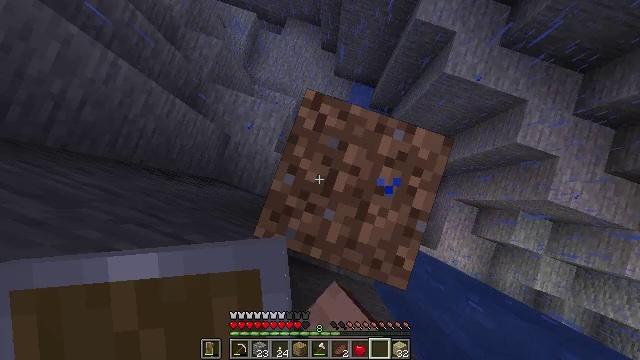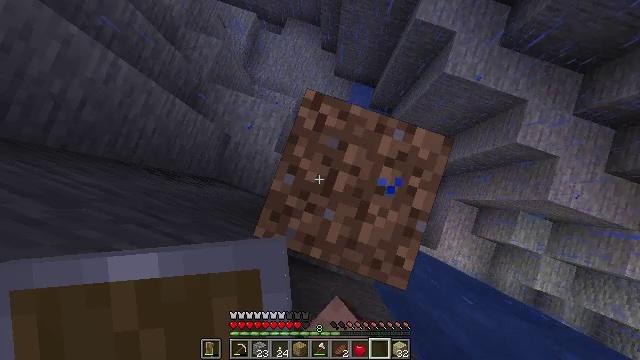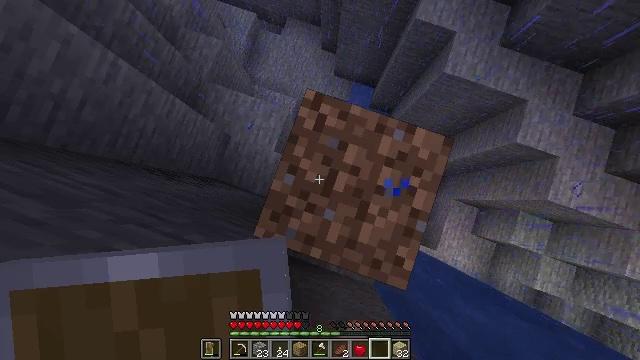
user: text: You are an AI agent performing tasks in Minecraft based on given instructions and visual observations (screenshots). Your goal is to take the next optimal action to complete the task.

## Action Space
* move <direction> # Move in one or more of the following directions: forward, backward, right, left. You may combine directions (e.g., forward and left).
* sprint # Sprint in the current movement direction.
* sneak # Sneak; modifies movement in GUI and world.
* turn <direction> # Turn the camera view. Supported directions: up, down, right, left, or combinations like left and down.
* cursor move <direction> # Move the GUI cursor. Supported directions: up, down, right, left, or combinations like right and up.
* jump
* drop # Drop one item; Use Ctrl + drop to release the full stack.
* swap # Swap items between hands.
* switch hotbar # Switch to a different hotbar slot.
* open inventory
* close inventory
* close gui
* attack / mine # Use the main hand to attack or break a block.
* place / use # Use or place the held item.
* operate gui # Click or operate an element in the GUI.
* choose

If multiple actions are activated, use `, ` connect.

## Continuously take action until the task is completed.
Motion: motion action
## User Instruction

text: Drop a lily pad.
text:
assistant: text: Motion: close inventory
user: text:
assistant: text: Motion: close inventory
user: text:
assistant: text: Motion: no_op